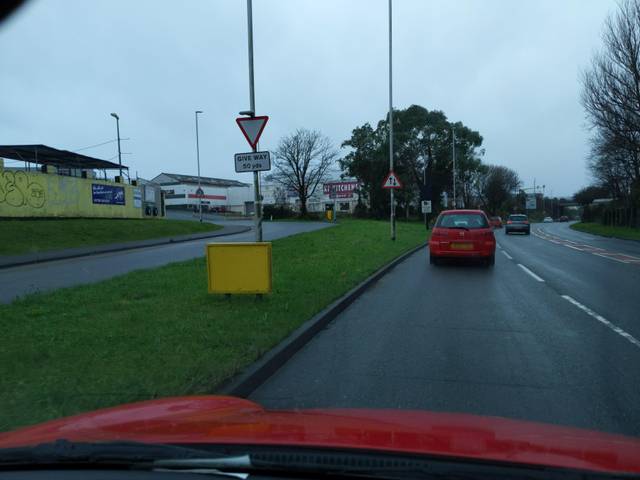
Region: United Kingdom
Coordinates: 50.37, -4.115